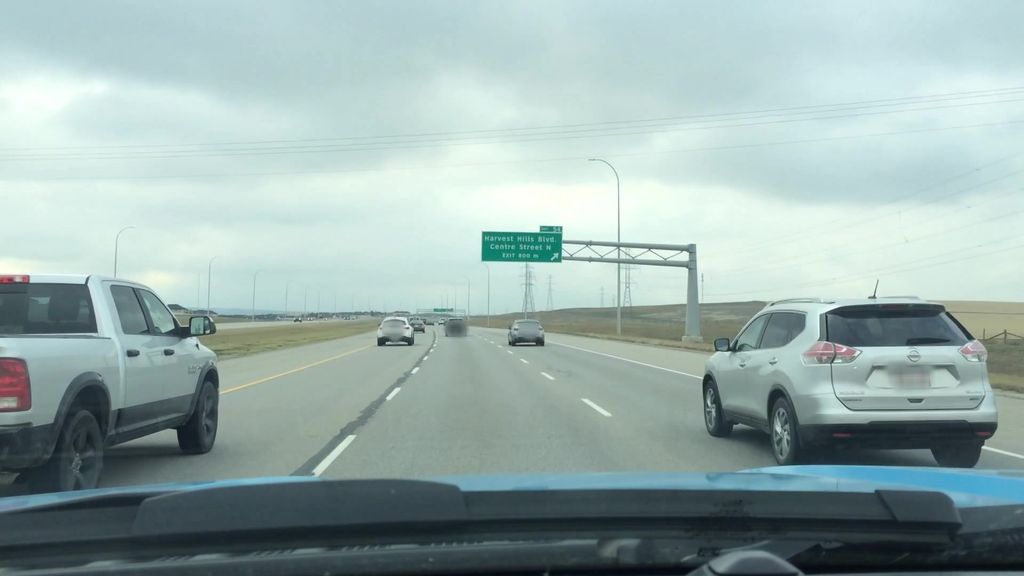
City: calgary